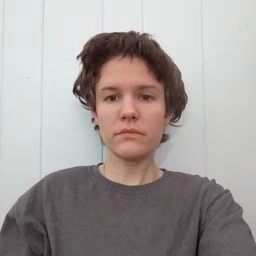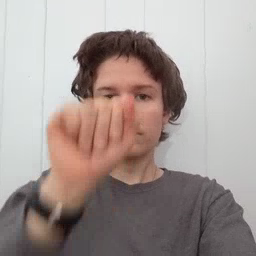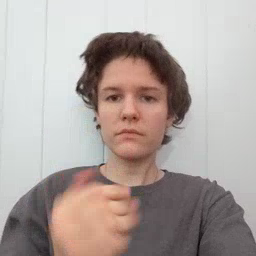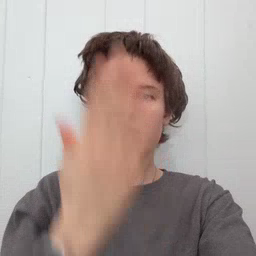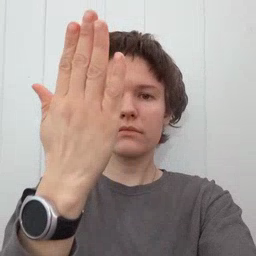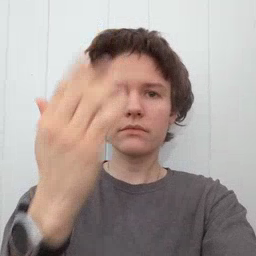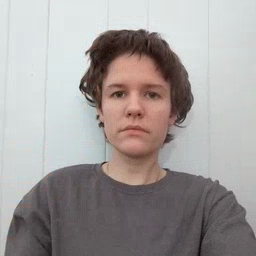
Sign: mitten